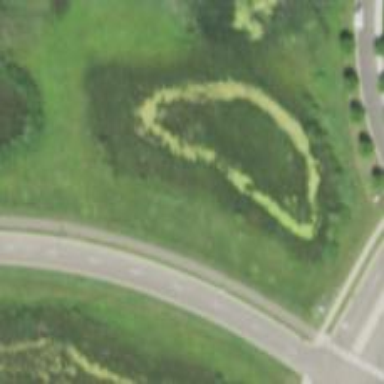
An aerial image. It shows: Asphalt cycleway.